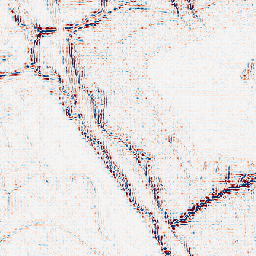
Category: wavelet
Decomposition family: wavelet_dwt
Decomposition parameters: wavelet: db2
level: 2
Upsampling method: sinc_hamming
Upsampling parameters: scale: 4
kernel_size: 4
Upsampling scale: 4